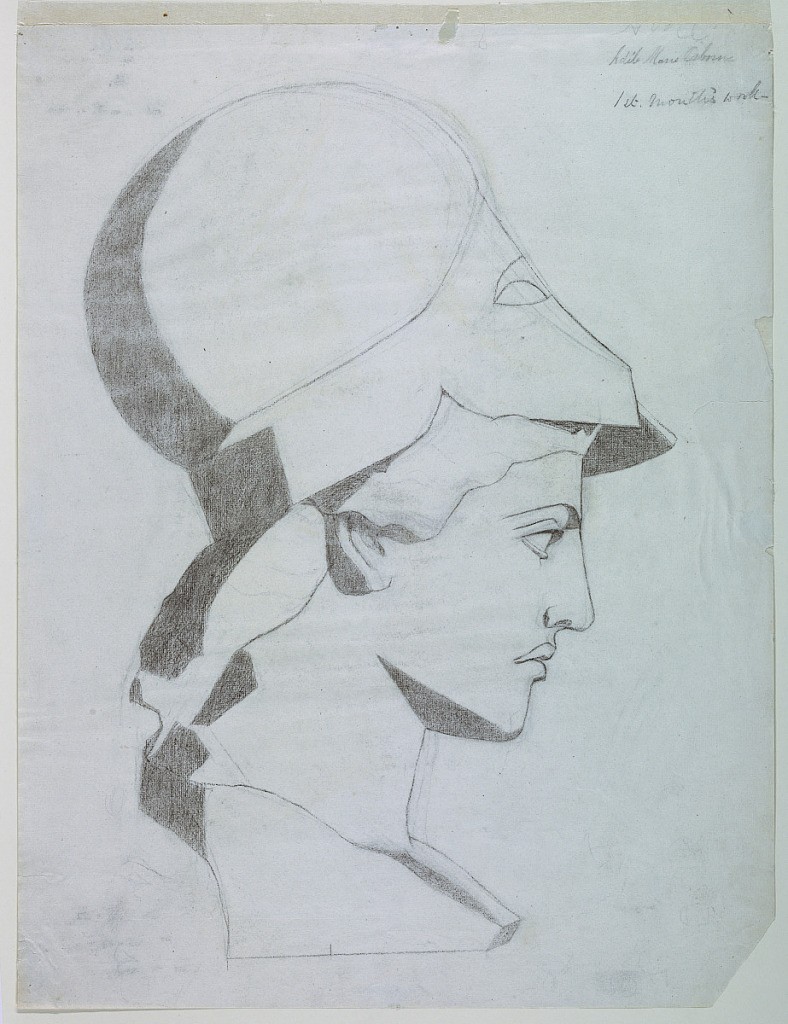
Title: Head of Athena (from a cast)
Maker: Adile Marie Osborne
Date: ca. 1895
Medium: Charcoal on paper
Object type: Drawing
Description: Vertical rectangle. Head of Athena (from a cast) seen in right profile. She wears a helmet.